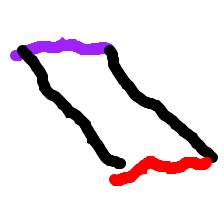
Shape: parallelogram